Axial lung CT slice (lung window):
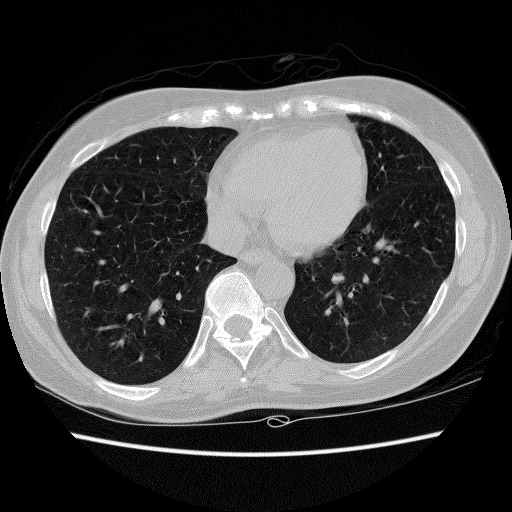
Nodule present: no